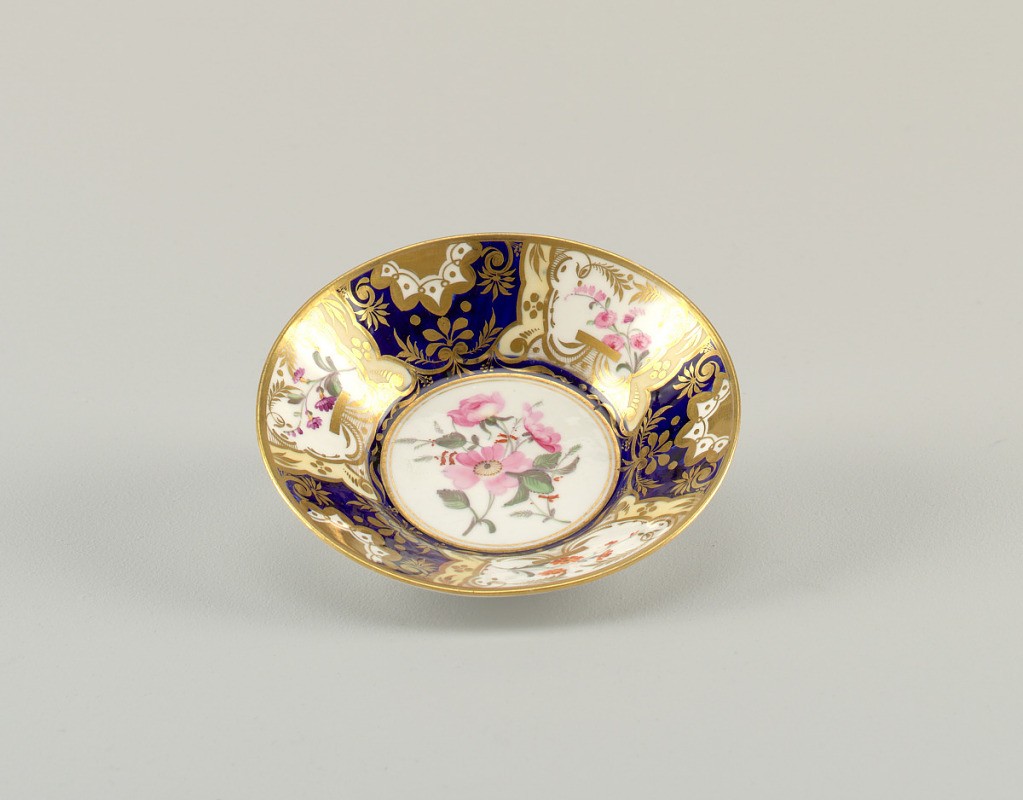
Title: Saucer, from a Tea Service
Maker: Spode Ceramic Works, English, established 1776
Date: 19th century
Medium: porcelain, vitreous enamel, gold
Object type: saucer
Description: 1992-5-57: Saucer interior with segmented decoration of gilt ...